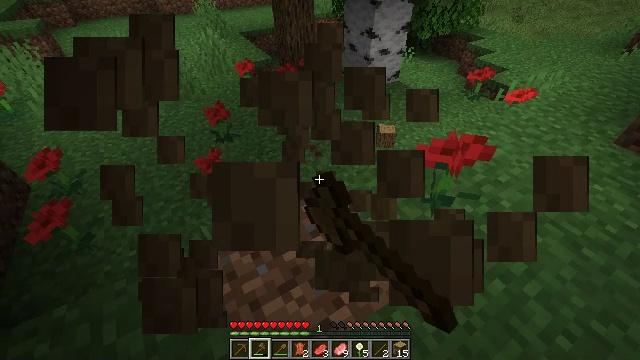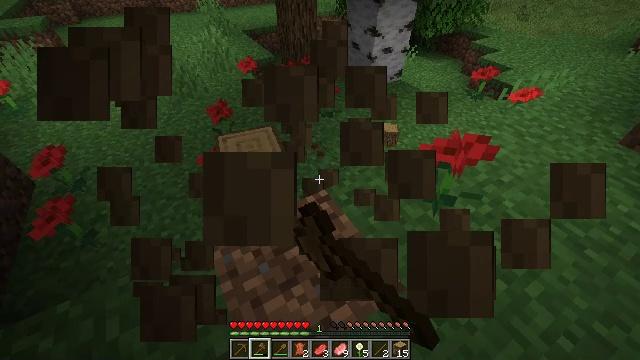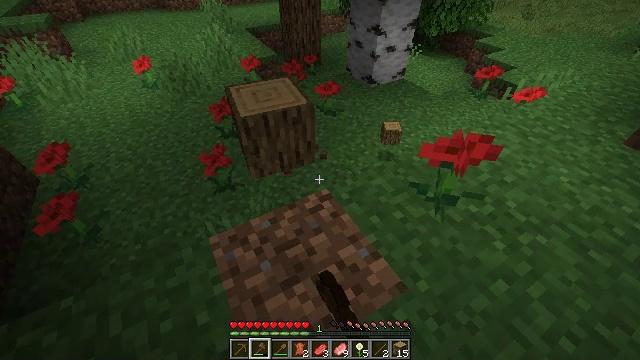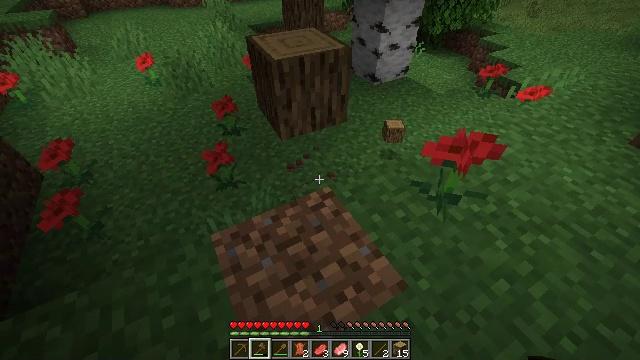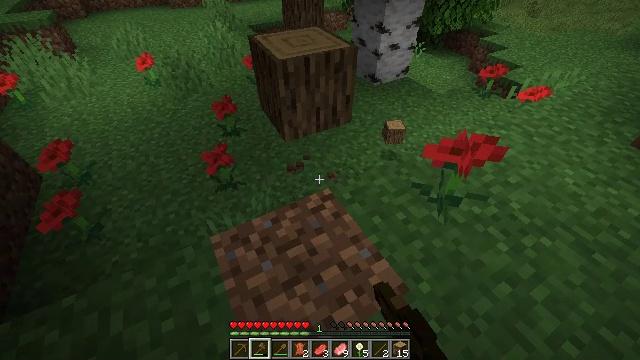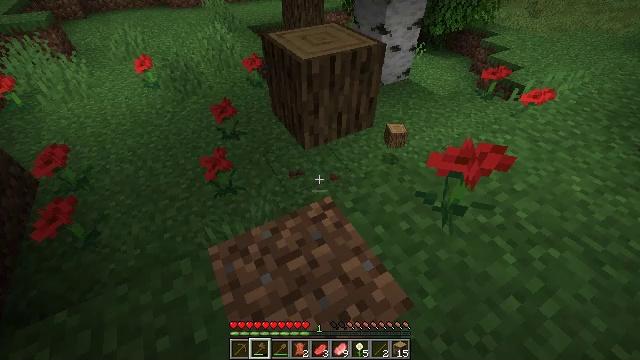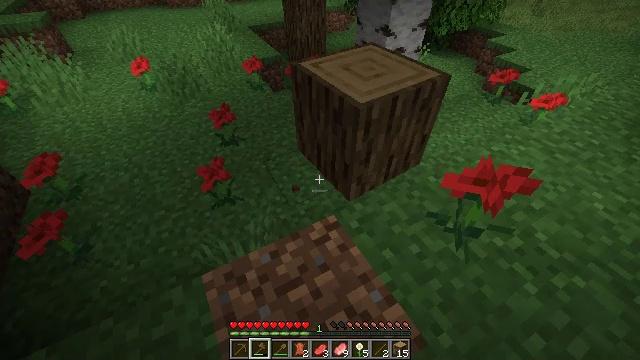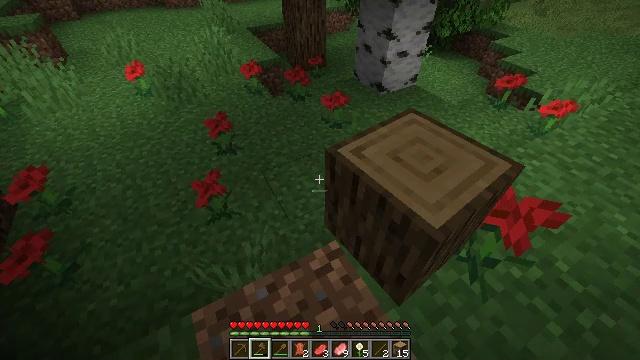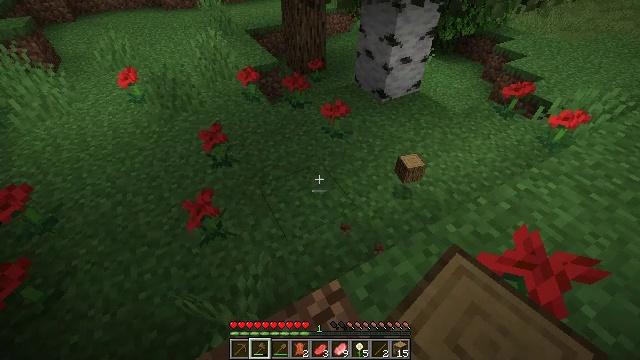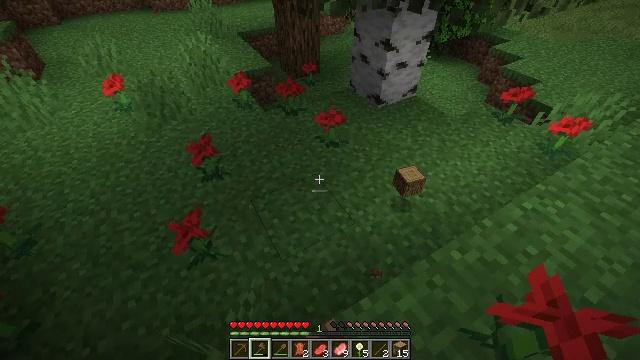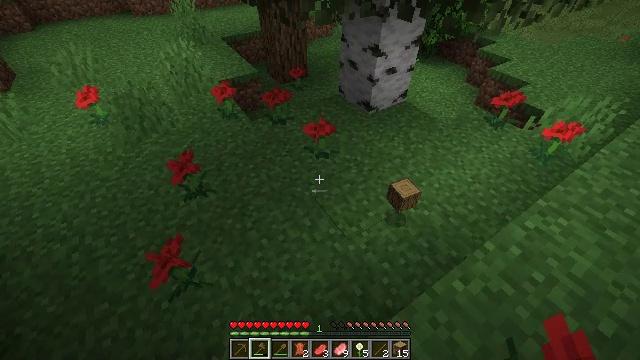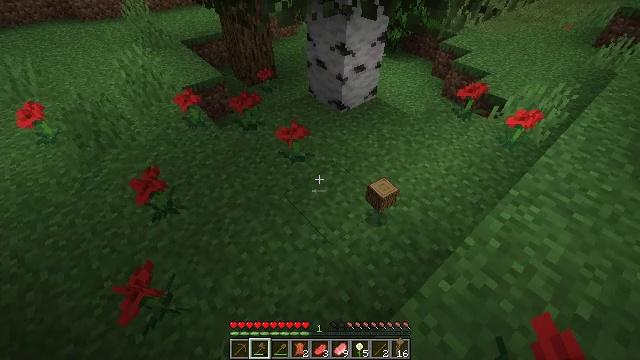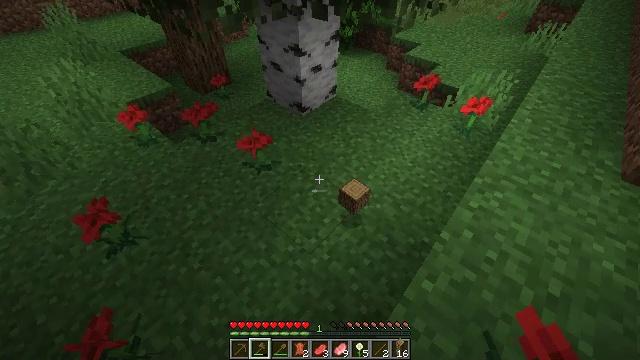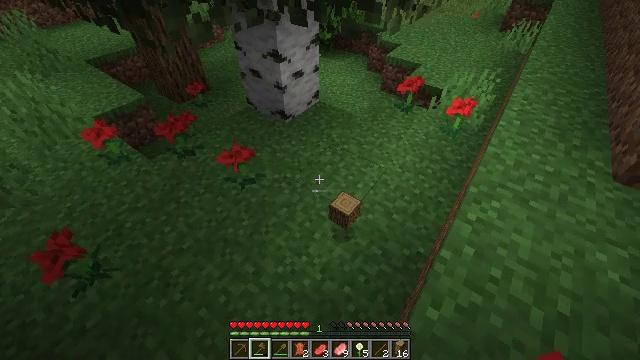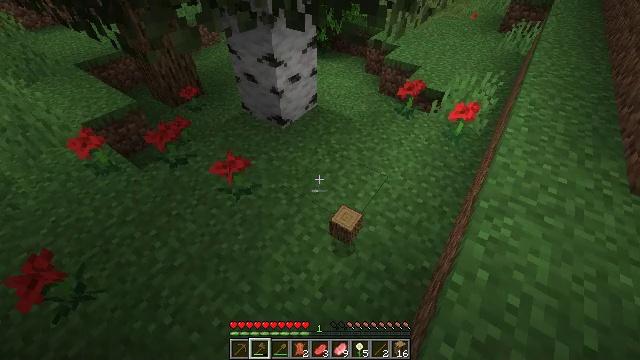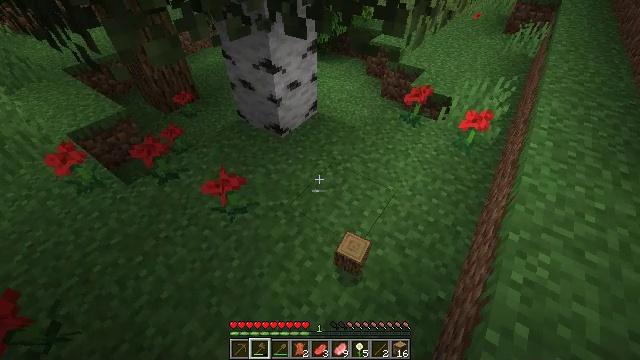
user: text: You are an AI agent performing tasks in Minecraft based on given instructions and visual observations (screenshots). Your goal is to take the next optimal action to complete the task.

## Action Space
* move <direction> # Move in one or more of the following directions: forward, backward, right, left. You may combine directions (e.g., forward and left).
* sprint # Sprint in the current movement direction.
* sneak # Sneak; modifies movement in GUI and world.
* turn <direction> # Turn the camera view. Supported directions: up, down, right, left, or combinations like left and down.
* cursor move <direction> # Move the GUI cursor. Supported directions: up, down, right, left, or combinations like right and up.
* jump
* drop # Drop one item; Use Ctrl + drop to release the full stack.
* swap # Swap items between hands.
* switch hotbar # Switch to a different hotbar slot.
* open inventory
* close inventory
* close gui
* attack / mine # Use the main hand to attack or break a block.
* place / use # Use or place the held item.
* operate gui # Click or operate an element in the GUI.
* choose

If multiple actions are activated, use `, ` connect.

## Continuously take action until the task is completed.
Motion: motion action
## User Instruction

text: Use your axe to get birch logs.
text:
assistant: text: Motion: attack / mine
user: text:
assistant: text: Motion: attack / mine
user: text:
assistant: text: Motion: attack / mine
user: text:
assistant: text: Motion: move forward, attack / mine
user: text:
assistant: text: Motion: move forward
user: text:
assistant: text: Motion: move forward
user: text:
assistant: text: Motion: move forward
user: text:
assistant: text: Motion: move forward
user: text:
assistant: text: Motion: move forward, turn right
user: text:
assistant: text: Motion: move forward, turn right
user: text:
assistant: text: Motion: move forward, turn right
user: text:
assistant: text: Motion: move forward, turn right
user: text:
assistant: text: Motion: move forward, turn right
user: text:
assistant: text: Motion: move forward
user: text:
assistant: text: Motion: move forward
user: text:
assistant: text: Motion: move forward, turn right
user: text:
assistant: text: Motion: move forward, turn right
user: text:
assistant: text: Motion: turn right
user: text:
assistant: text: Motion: no_op
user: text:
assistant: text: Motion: no_op
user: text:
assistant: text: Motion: no_op
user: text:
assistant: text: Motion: no_op
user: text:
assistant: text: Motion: turn up
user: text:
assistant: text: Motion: move forward and move right, turn left and up
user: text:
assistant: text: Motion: move forward and move right, turn left and up
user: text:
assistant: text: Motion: move forward and move right, turn left and up
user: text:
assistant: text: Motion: move forward and move right
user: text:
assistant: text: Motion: move forward
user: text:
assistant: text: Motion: move forward
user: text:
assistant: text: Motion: move forward